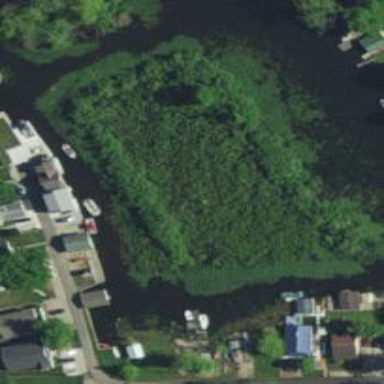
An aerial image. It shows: Islet within natural wetland.